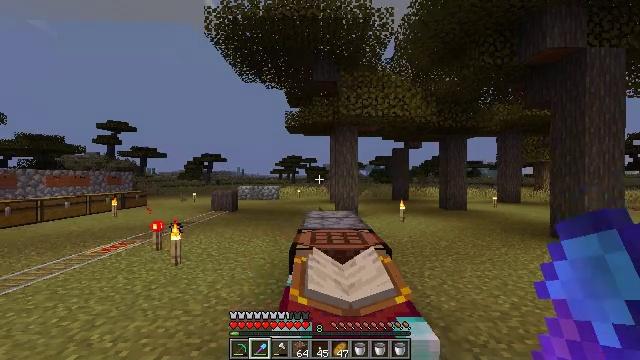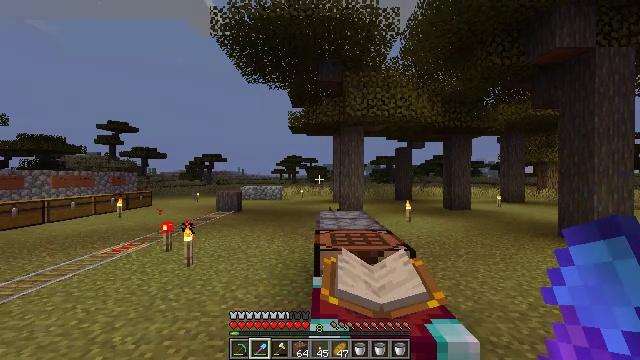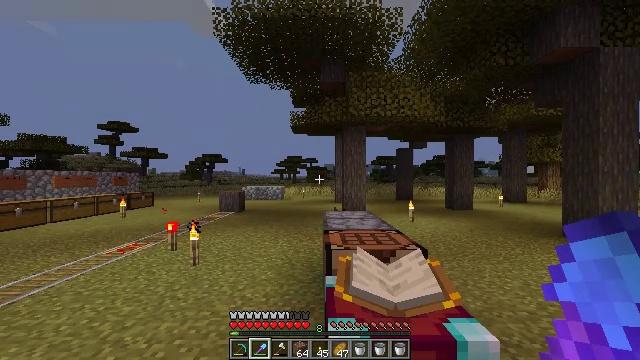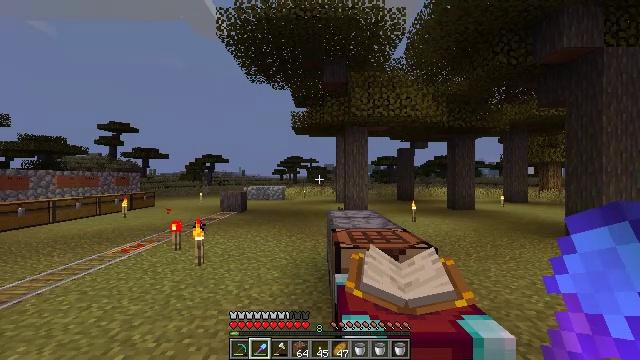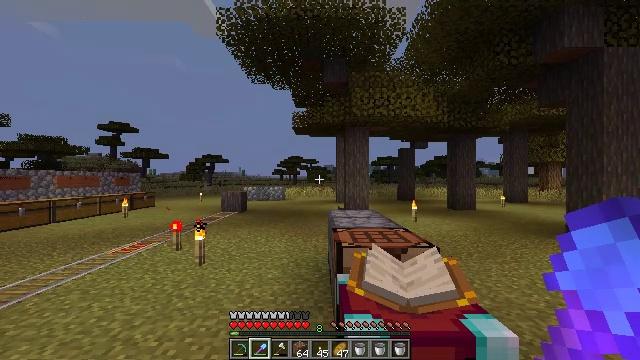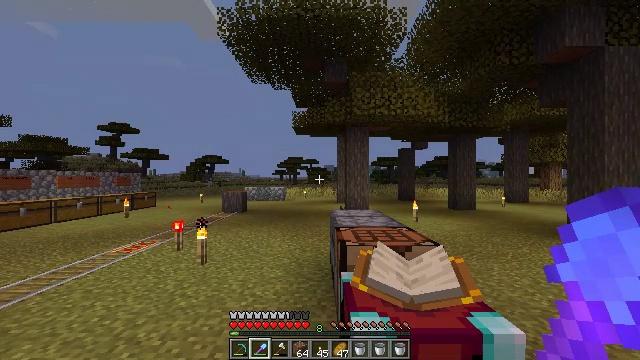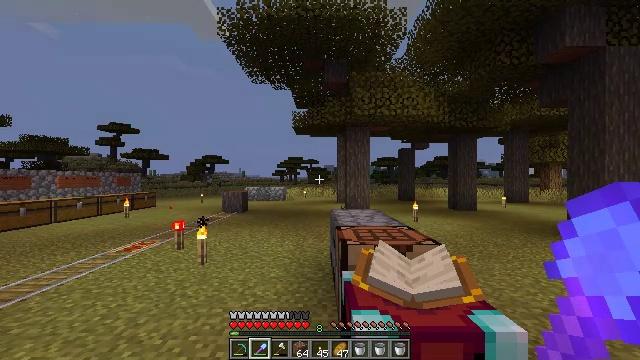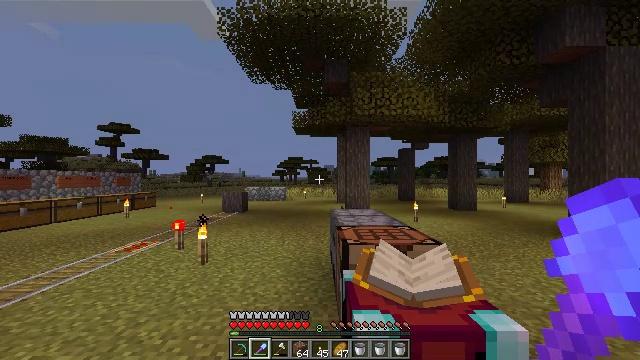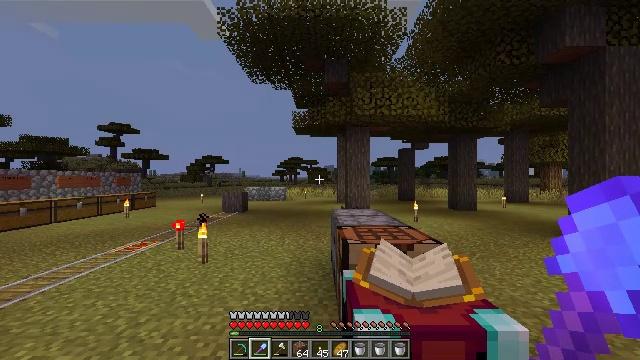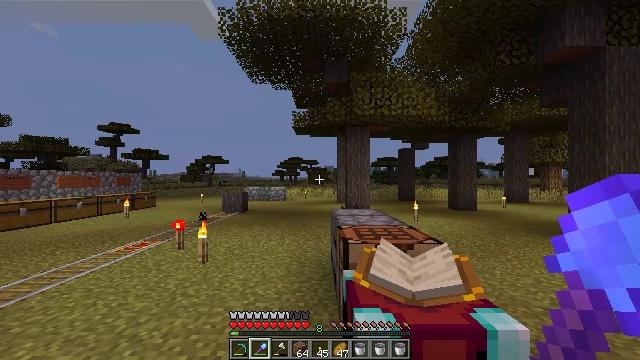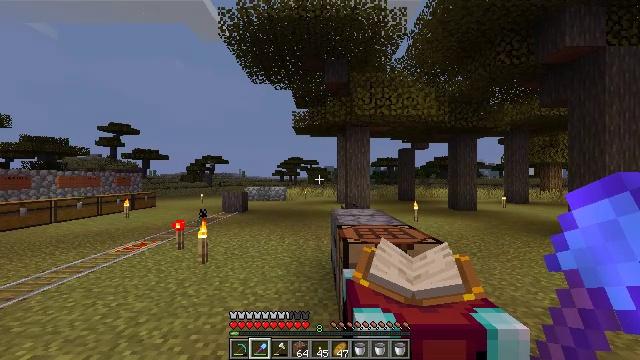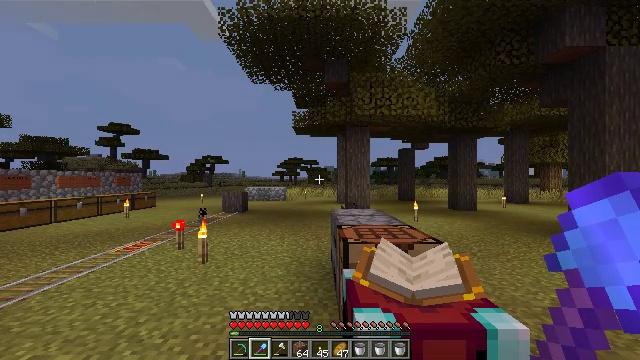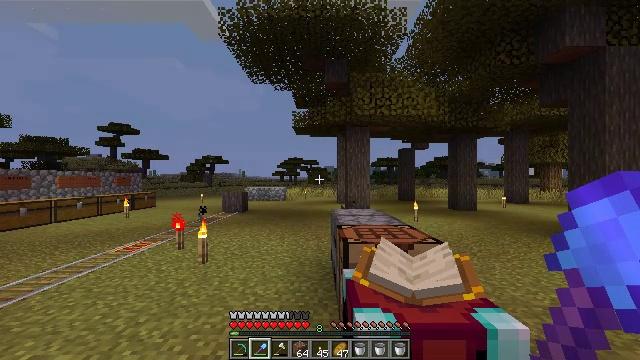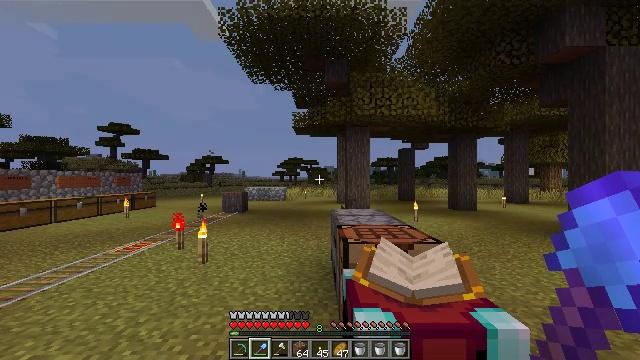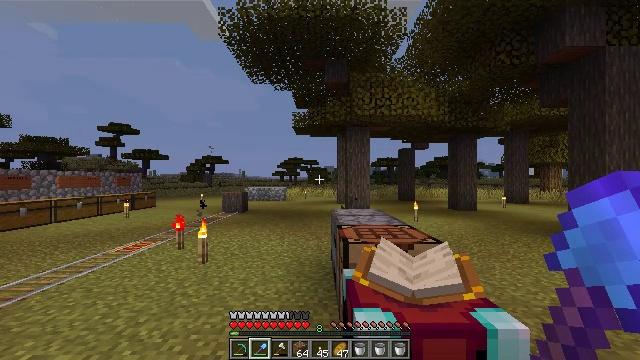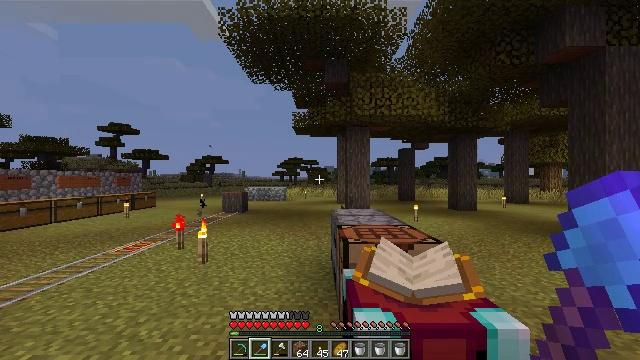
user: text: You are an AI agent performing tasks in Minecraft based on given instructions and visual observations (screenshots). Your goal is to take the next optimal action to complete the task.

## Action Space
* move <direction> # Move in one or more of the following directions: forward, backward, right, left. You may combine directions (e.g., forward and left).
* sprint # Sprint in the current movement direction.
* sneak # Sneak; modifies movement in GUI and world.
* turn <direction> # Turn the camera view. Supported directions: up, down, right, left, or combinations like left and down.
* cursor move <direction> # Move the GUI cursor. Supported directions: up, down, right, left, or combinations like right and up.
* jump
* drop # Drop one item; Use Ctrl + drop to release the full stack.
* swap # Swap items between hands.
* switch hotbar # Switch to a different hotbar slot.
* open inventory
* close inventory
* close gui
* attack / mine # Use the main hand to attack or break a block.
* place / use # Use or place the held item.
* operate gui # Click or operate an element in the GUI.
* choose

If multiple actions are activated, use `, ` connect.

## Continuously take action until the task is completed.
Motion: motion action
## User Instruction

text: Collect sugar cane near water sources.
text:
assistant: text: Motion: move left
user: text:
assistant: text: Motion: no_op
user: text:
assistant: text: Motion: no_op
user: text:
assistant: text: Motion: no_op
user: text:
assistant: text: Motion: no_op
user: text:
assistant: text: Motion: no_op
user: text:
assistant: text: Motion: no_op
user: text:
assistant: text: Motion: no_op
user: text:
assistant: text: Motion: no_op
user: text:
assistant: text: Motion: no_op
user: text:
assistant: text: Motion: no_op
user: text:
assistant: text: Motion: no_op
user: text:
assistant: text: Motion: no_op
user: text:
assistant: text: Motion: no_op
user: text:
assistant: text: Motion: no_op
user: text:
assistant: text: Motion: move right
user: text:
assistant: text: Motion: move right
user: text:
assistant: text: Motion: move back and move right
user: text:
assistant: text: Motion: move back and move right
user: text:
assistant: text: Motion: move back and move right
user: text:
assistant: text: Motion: move back and move right
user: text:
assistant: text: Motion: move back and move right
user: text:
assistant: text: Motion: move back
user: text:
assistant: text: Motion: move back
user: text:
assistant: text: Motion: move back
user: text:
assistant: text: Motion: move back
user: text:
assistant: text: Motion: move back
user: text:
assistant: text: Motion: move back
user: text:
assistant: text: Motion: move back
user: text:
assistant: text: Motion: move back